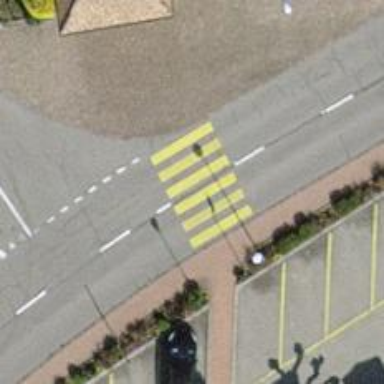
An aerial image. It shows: Uncontrolled crossing on the road.